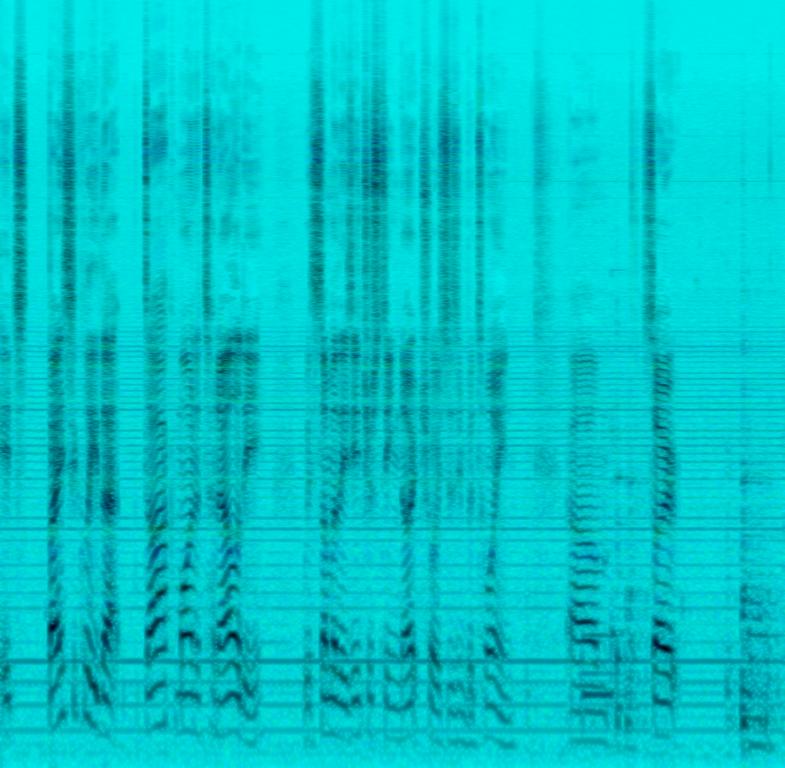
The low quality recording features a tutorial where a fruity male vocalist is talking in-between electric guitar chords. There is a very buzzy guitar amp in the background and the recording is very noisy.